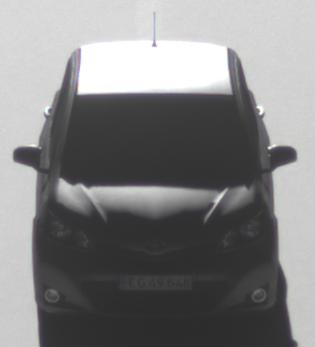
Make: Toyota
Model: Yaris 1.0
Detailed model: Yaris (XP9)
Model produced from: 2009/01
Model produced until: 2010/10
Doors: 3
Color: gray
Road condition: dry road
Daytime: morning or afternoon
Contrast: high contrast